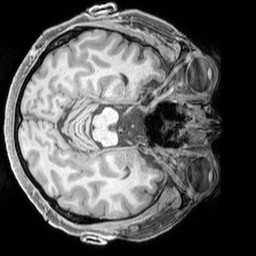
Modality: T1w
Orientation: axial
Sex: male
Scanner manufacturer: siemens
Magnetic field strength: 3 T
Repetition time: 2.3 s
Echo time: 0.00226 s